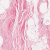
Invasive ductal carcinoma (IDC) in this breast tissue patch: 0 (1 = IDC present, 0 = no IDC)